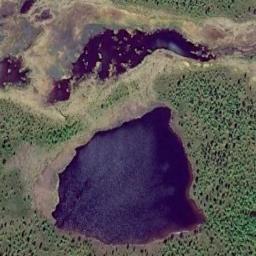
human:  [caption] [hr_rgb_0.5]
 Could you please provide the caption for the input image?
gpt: Many trees are around the lake .

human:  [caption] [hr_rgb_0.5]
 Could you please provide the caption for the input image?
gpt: The lake in the picture is small .

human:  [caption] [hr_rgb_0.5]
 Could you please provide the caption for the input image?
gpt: Some lakes of different sizes lie in the dense forest and the water is dark blue .

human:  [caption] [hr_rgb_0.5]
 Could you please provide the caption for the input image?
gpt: There are two irregularly shaped blue lakes on the ground with green vegetation .

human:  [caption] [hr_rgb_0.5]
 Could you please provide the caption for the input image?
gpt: There are many green bushes around the lakes .